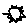
Label: sun